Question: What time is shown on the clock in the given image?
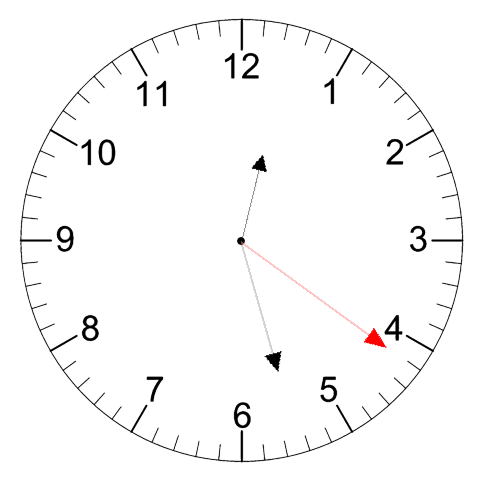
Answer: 12:27:21